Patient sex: F
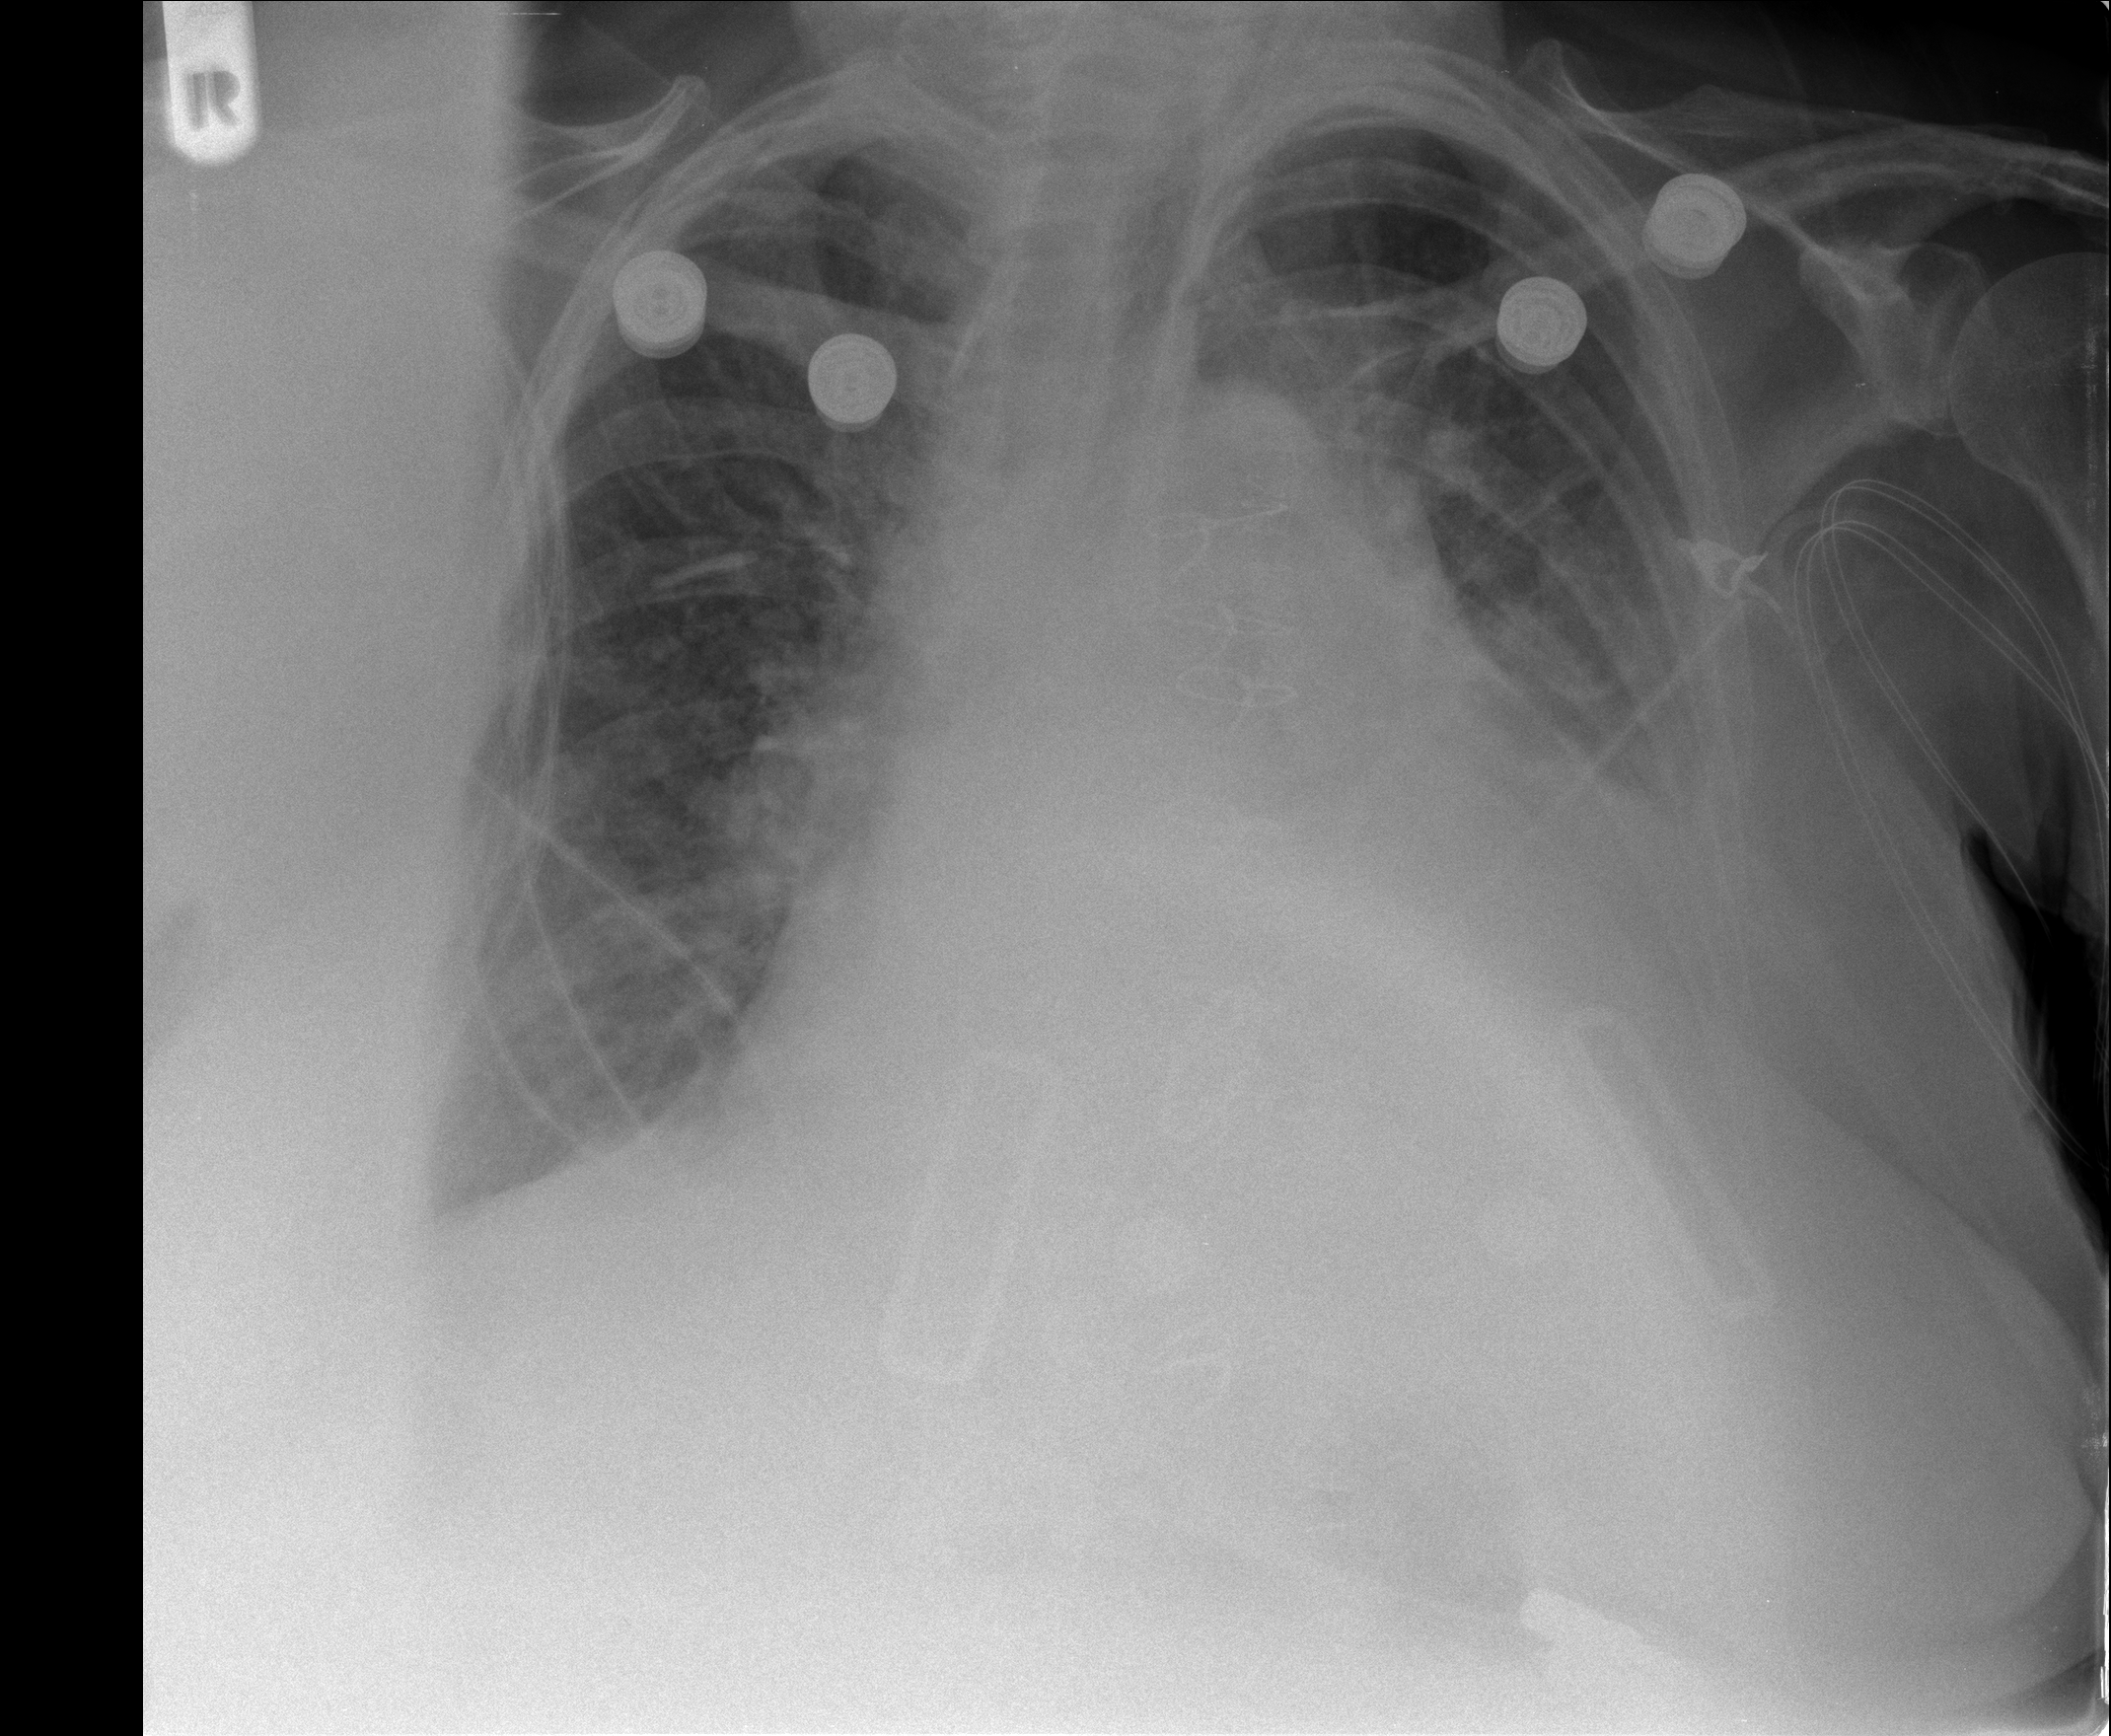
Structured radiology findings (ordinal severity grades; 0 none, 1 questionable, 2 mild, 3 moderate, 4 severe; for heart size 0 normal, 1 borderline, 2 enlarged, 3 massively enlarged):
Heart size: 3
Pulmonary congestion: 2
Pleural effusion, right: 1
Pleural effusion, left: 2
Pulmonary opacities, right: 2
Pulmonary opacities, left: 2
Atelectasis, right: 1
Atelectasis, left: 2